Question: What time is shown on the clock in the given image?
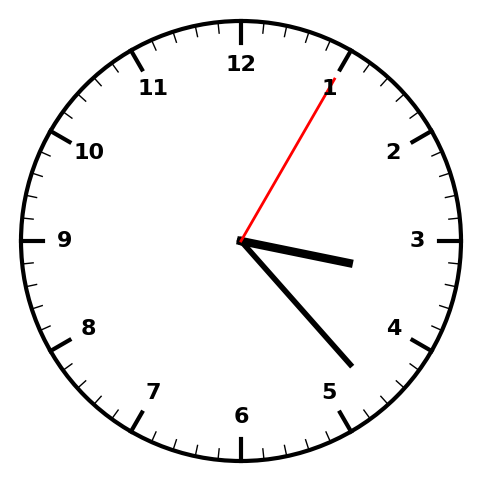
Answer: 03:23:05